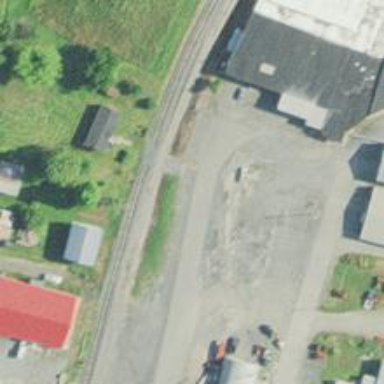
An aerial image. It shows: Railway siding for service.